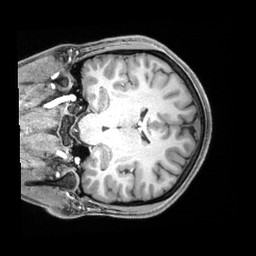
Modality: T1w
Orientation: coronal
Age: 26
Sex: male
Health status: healthy
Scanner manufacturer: siemens
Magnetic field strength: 3 T
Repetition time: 2.4 s
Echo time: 0.00194 s